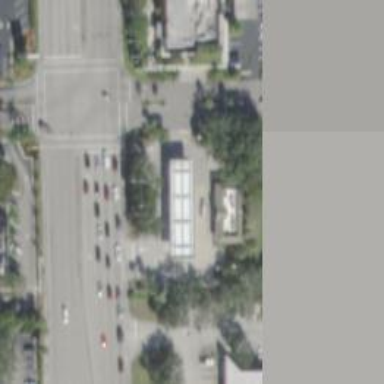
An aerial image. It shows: Convenience shop.